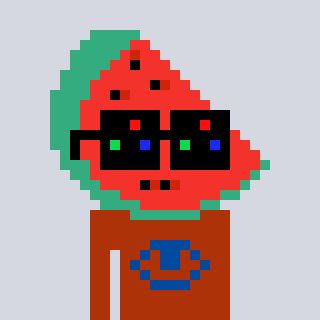
a pixel art character with square black sunglasses, a watermelon-shaped head and a hotbrown-colored body on a cool background